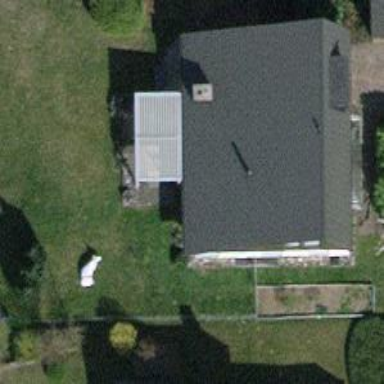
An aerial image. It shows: Detached building.